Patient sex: M
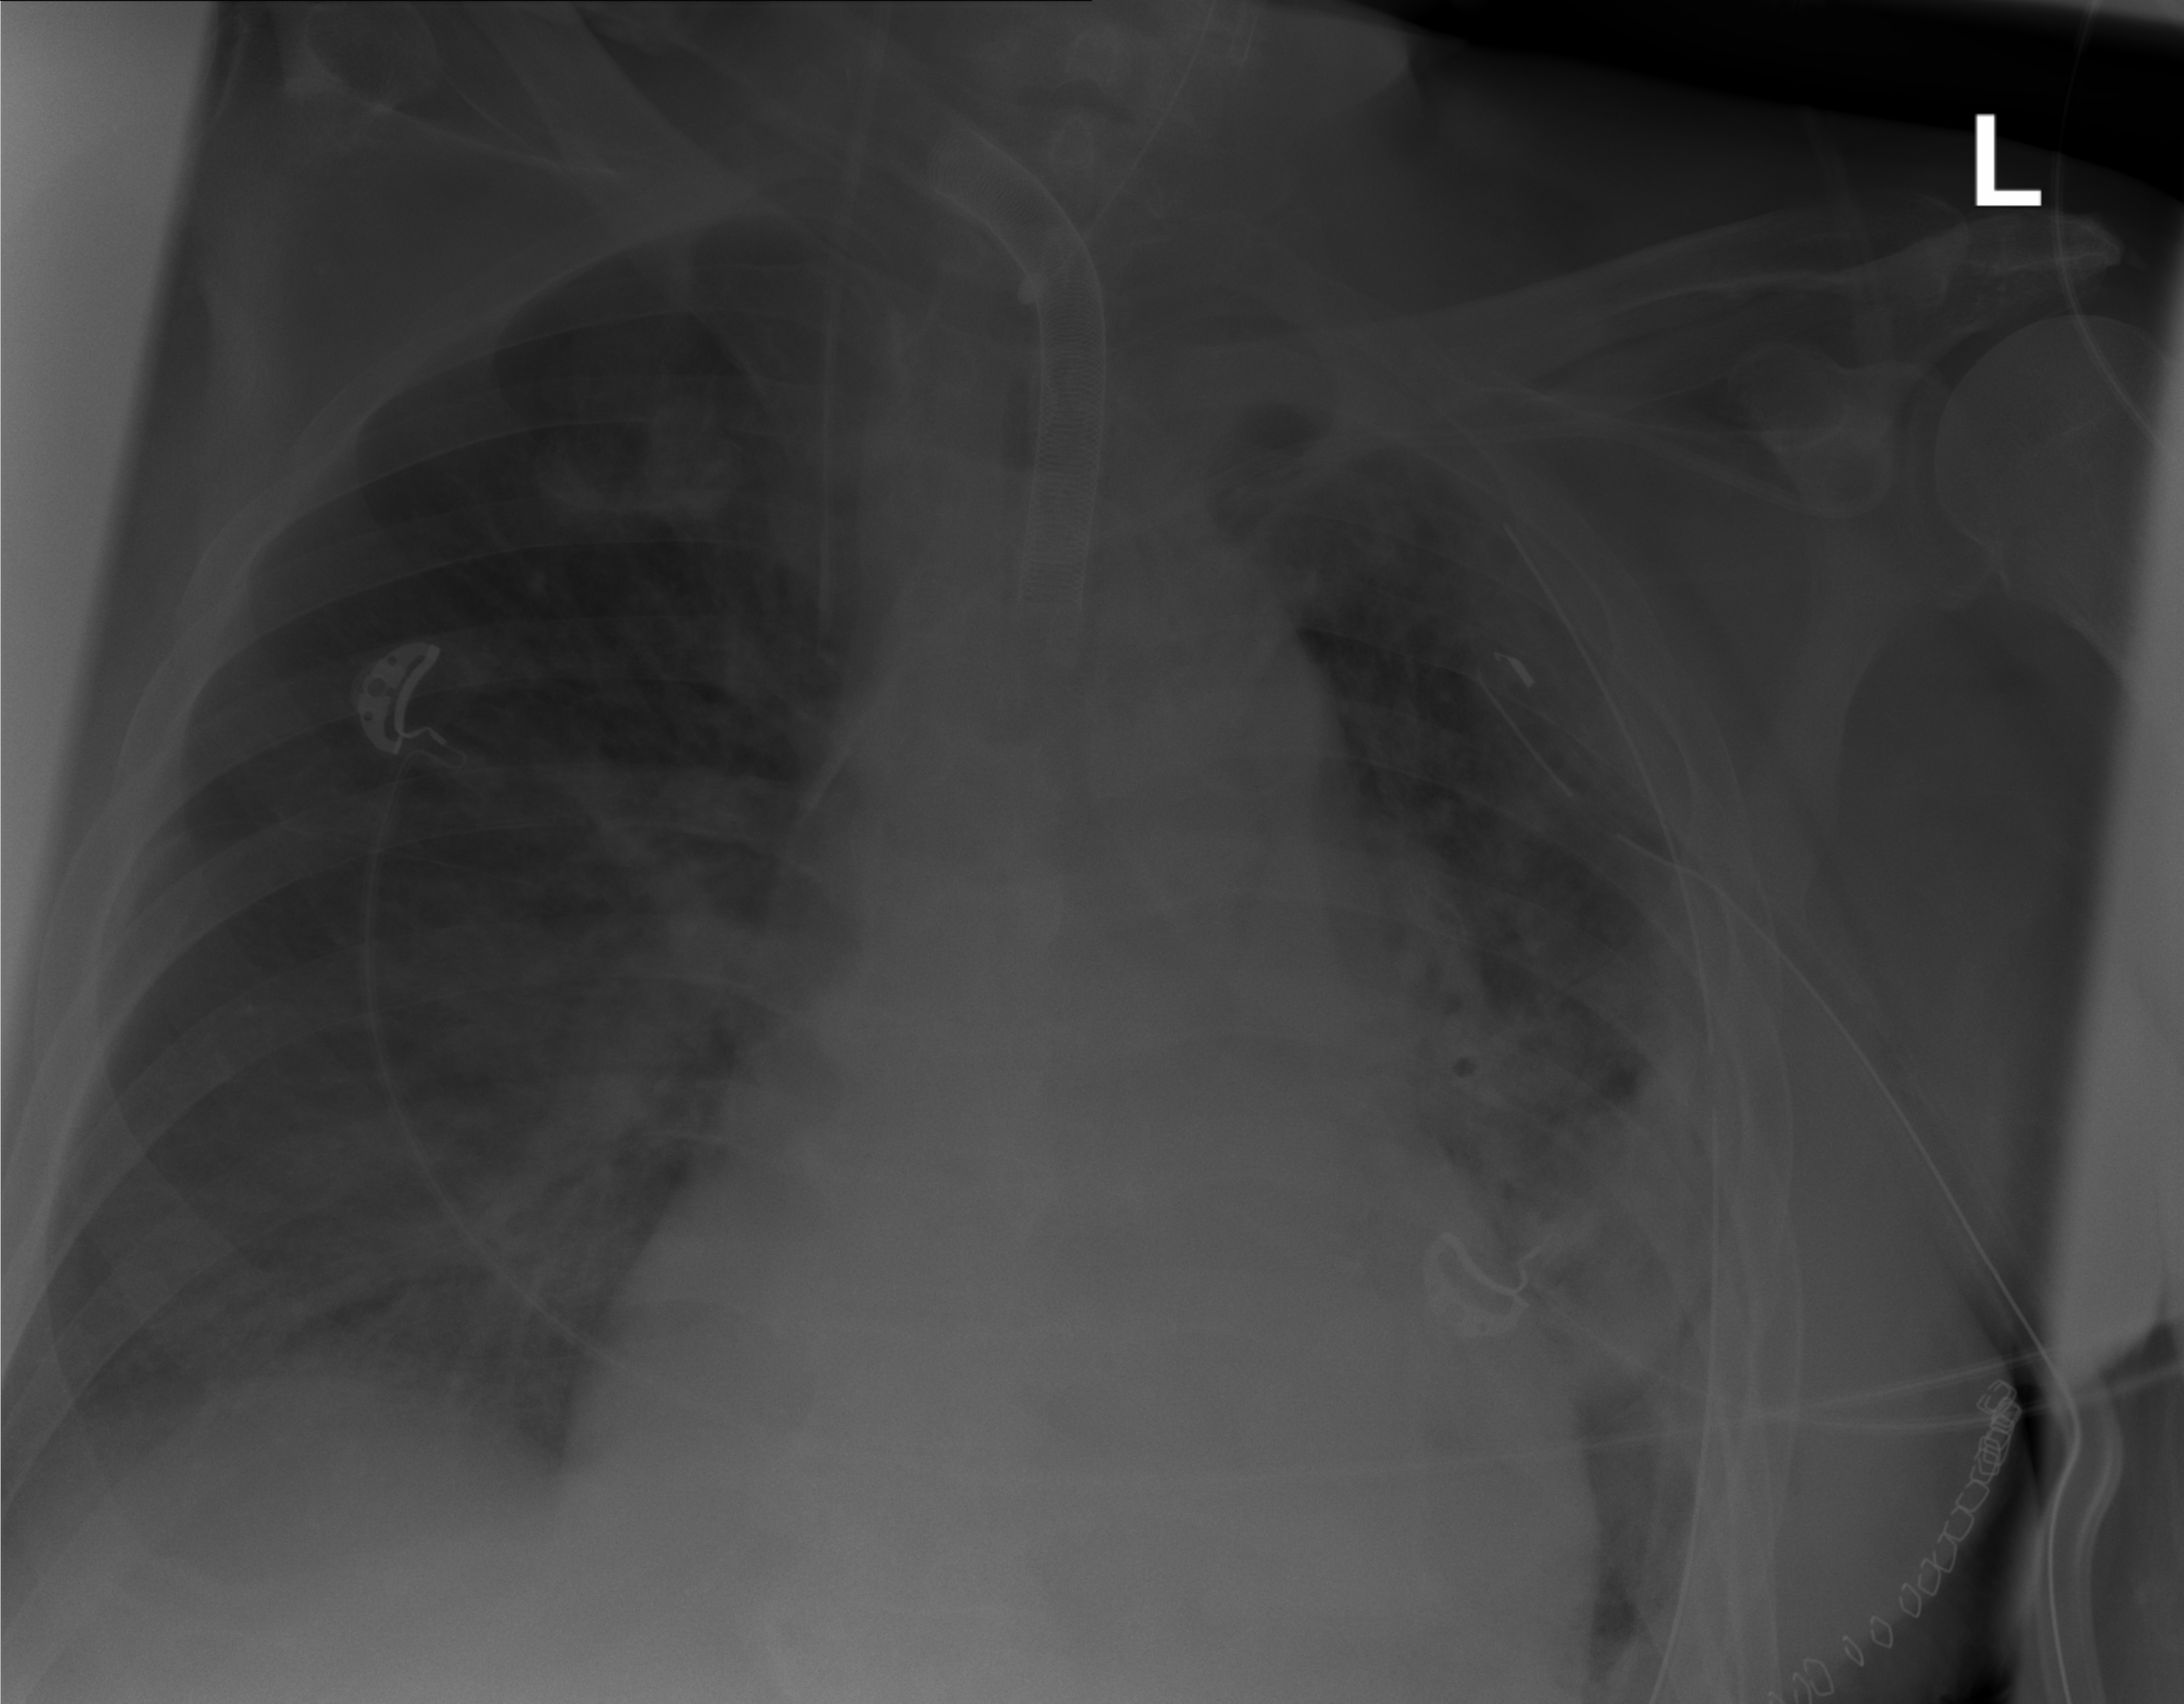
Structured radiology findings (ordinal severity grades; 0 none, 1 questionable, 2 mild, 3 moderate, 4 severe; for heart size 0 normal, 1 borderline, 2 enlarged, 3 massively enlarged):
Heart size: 2
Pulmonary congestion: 0
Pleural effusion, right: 0
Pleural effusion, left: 0
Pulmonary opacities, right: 2
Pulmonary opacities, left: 3
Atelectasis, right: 0
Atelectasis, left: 3